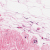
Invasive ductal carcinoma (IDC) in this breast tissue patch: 0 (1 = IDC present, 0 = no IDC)